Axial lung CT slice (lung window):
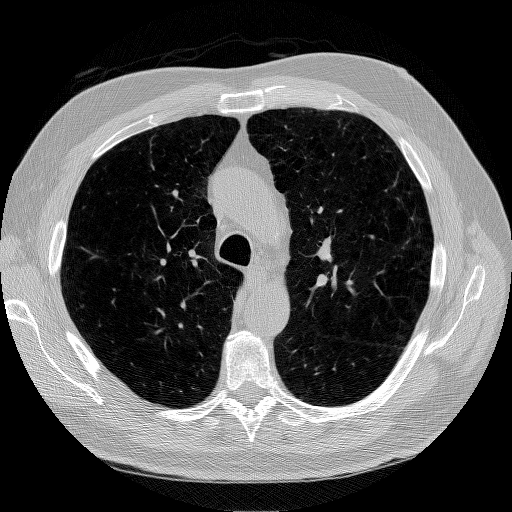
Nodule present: no